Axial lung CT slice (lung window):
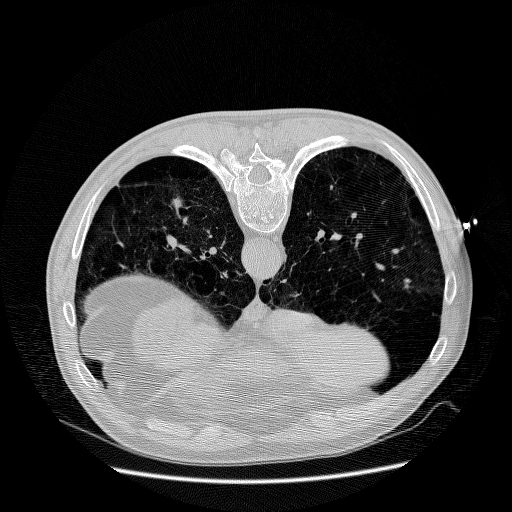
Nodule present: no